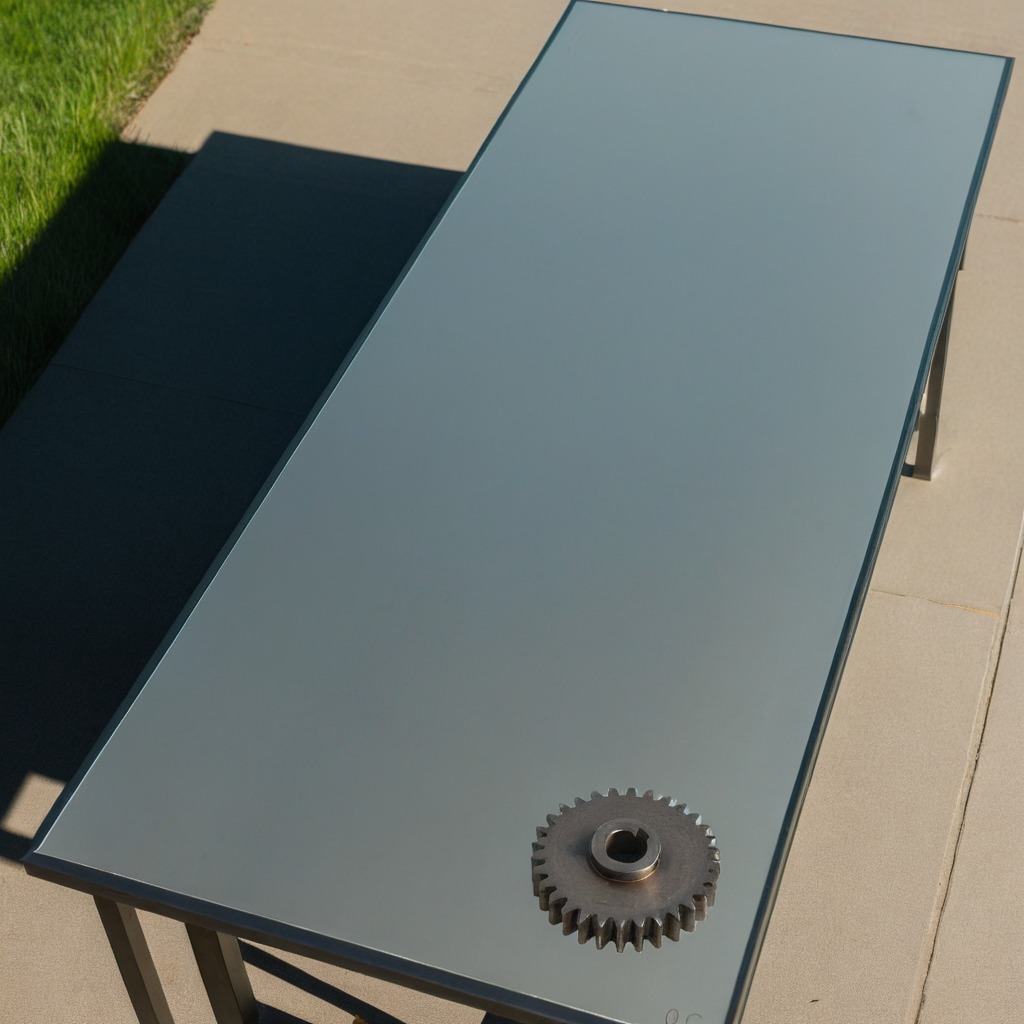
A steel gear with teeth is lying on the textured surface.